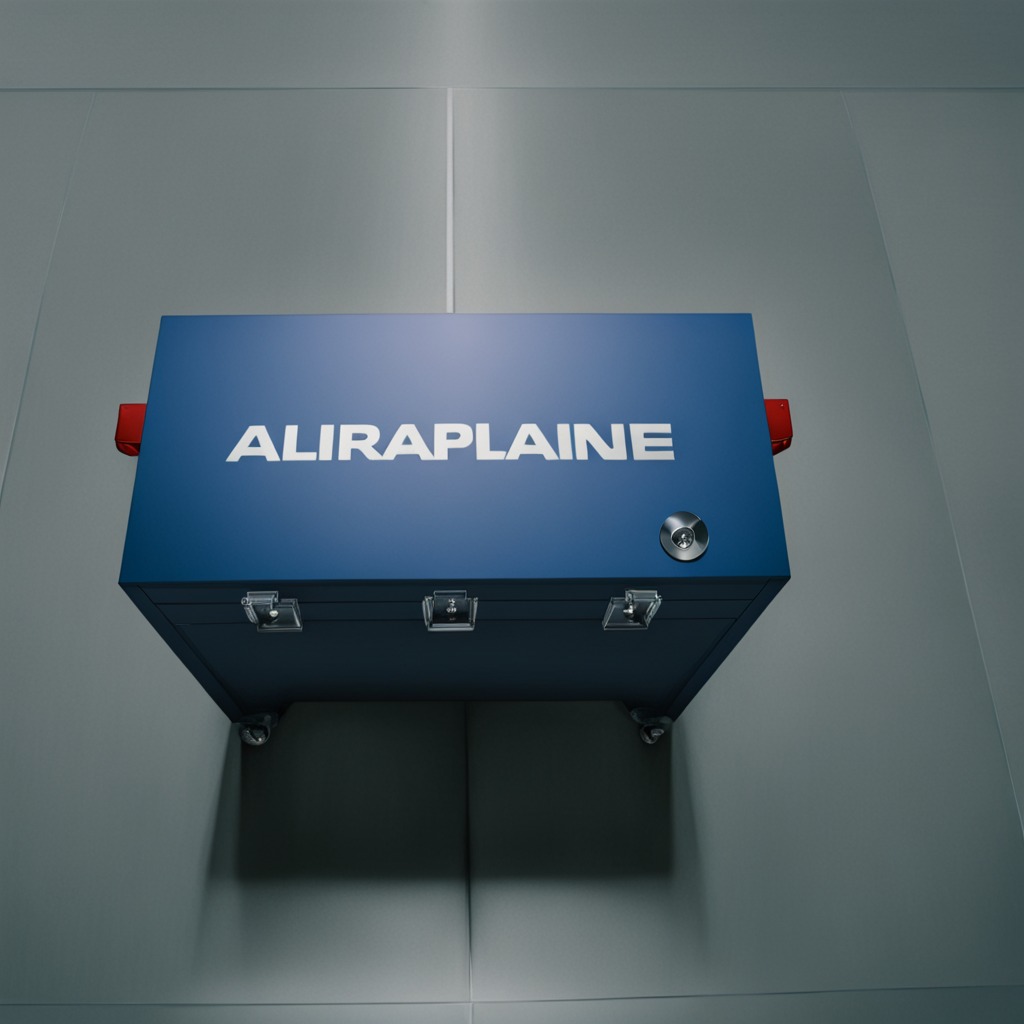
A metal nut is lying on the toolbox surface in an airplane hangar workshop 8K.